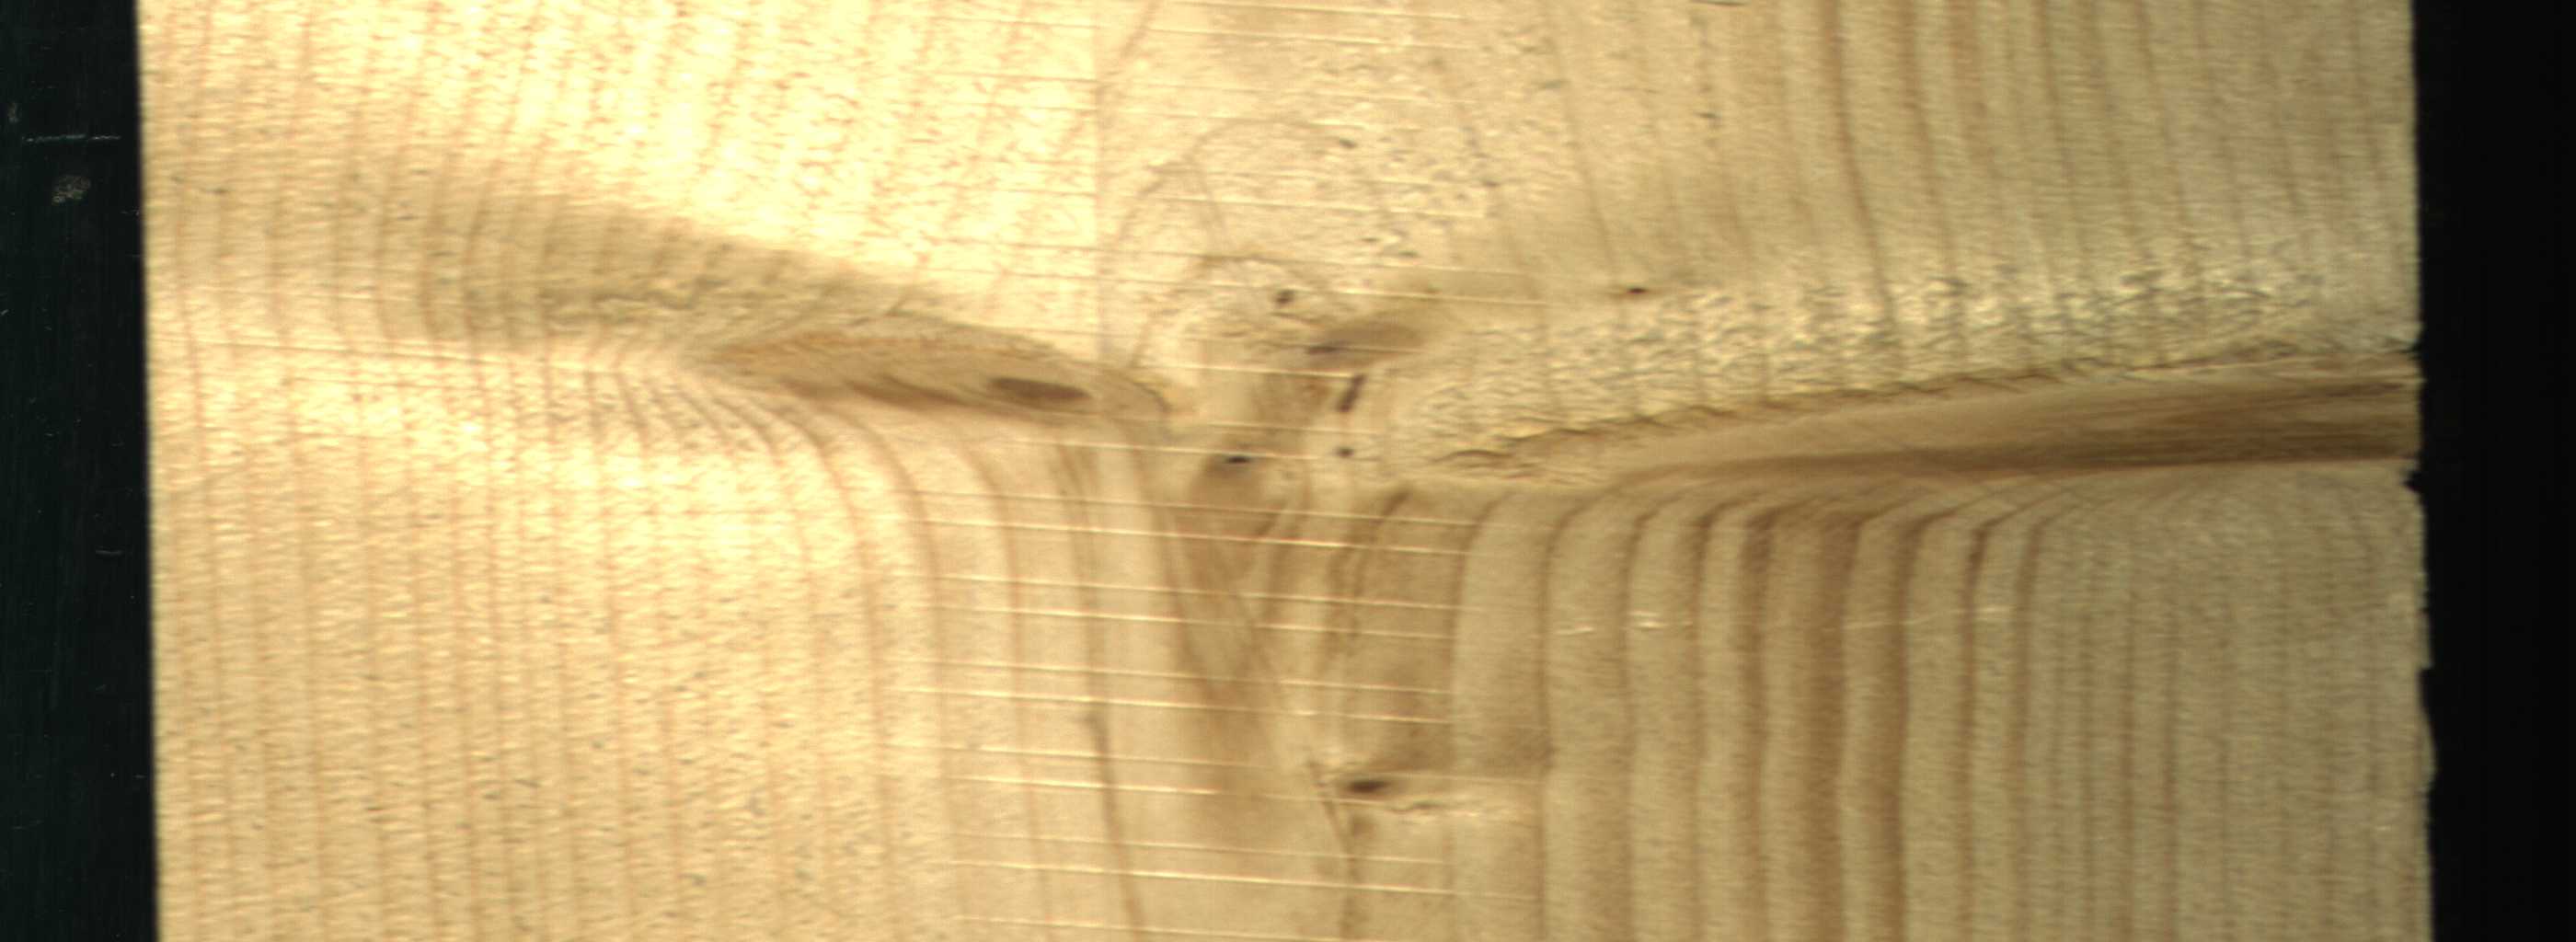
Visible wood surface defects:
Live_Knot
Live_Knot
Live_Knot
Live_Knot
Live_Knot